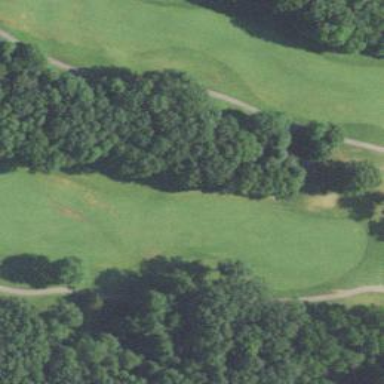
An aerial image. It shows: Golf hole.